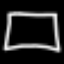
Label: square